Question: What is the value of the measurement in the image?
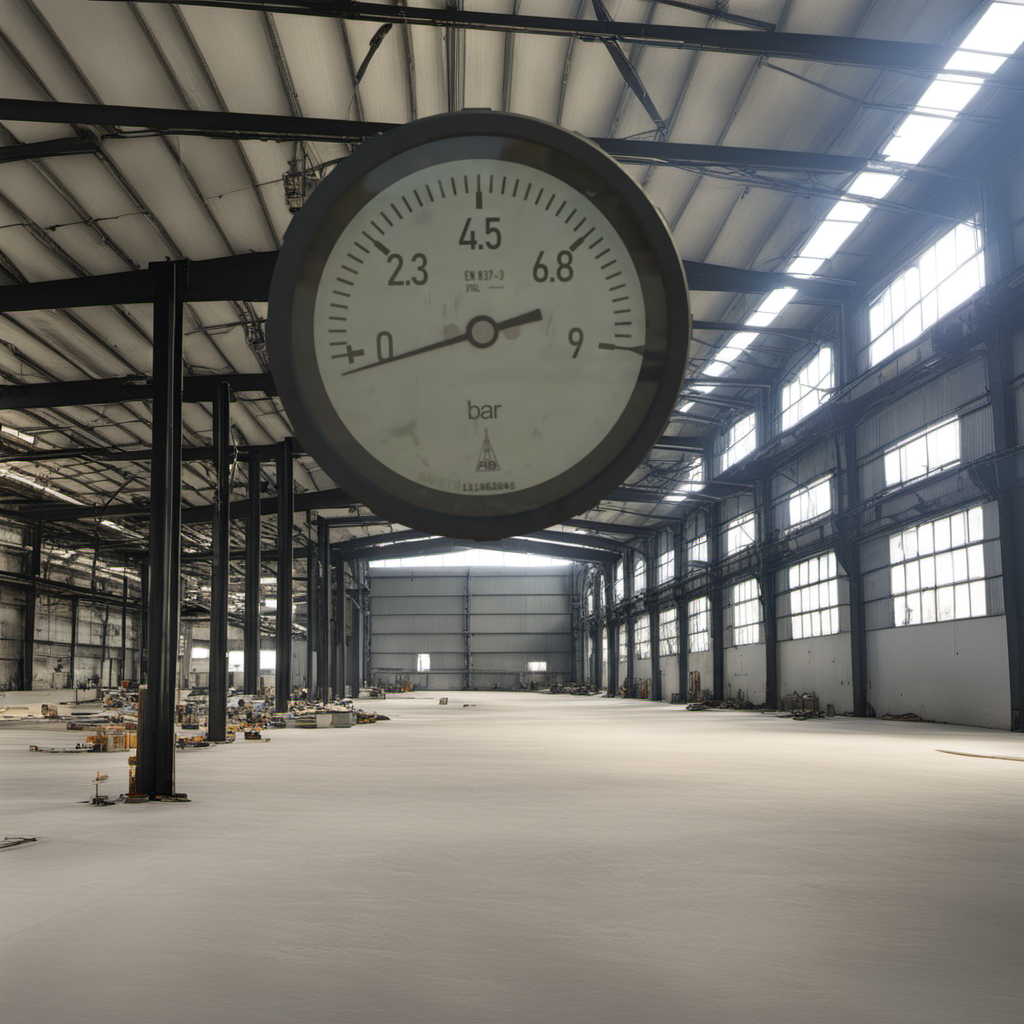
Answer: The result is -0.2
Question: What is the reading range of the measurement in the image?
Answer: The range is from 0 to 9
Question: What is the minimum and maximum reading range of the measurement in the image?
Answer: The minimum value is 0 and the maximum value is 9